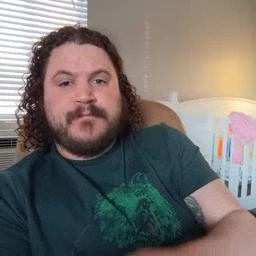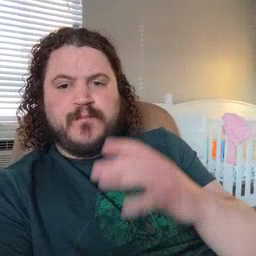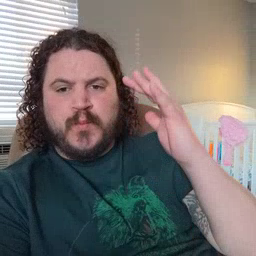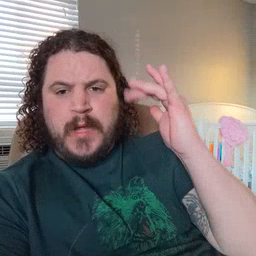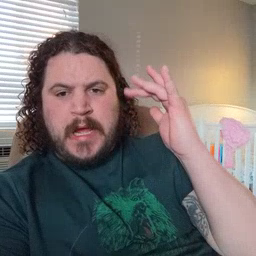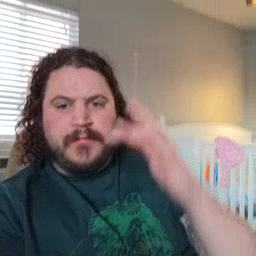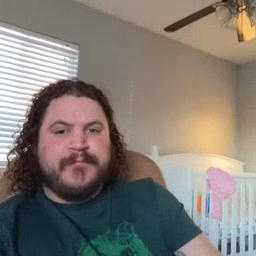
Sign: why